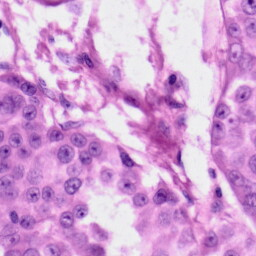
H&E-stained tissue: Skin